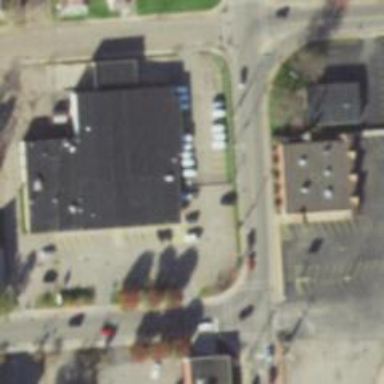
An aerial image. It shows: Post office.